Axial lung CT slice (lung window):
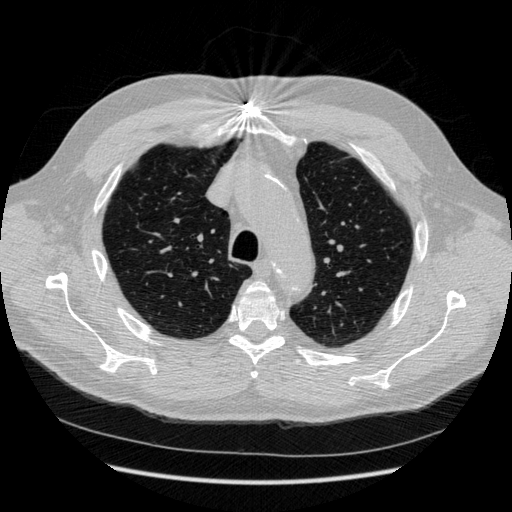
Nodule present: no